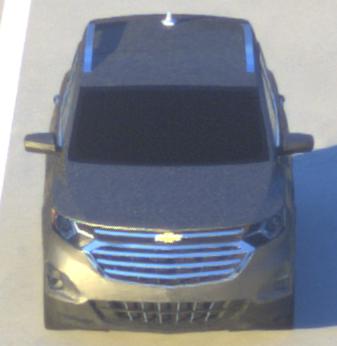
Make: Chevrolet
Model: Equinox
Detailed model: Gen. 2
Model produced from: 2015
Model produced until: 2017
Doors: 5
Color: gray
Road condition: dry road
Daytime: sunrise or sunset
Contrast: medium contrast